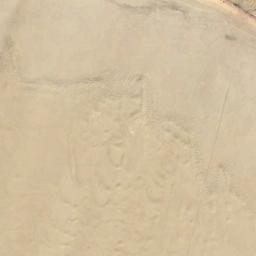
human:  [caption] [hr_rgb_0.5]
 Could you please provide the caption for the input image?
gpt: This is a yellow desert with wavy stripes .

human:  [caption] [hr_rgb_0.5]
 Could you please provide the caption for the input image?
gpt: The desert has yellow sand and some barchan dunes and the desert terrain is flat .

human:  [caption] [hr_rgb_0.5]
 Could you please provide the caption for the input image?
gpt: The desert is full of white sand .

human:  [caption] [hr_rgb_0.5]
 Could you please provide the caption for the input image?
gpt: There are some bare rocks in this desert .

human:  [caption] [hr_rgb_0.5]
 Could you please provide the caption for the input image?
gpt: A yellow desert covered with sand .